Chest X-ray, AP view. Patient: 28 years old, sex M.
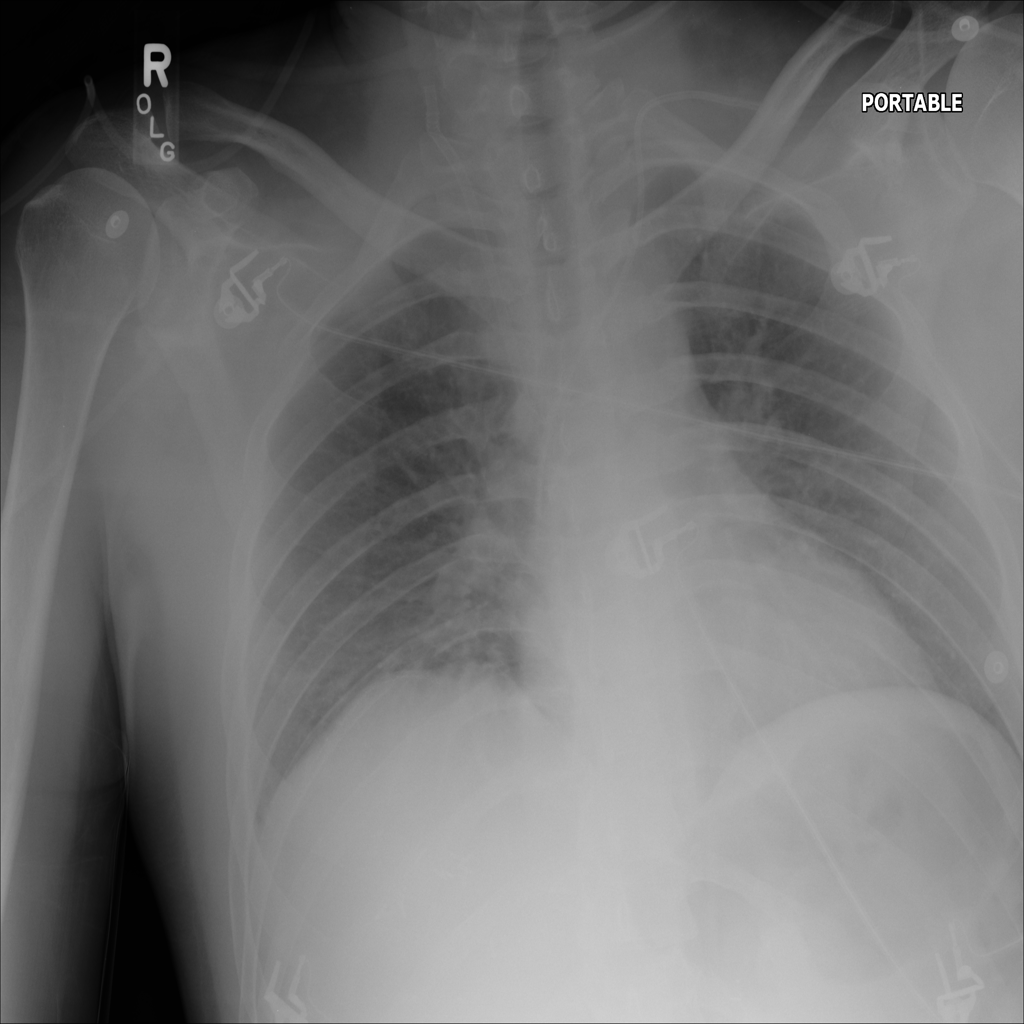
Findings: No Finding